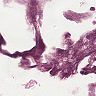
Metastatic tissue present: no